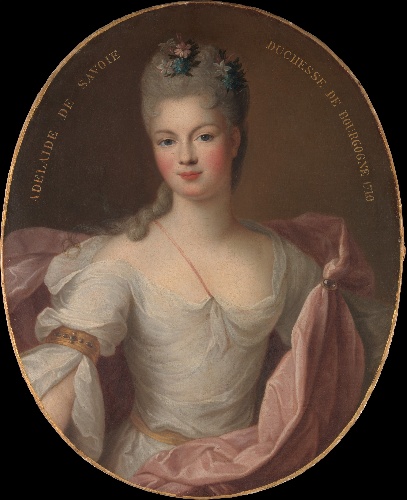
Title: Marie Adélaïde de Savoie (1685–1712), Duchesse de Bourgogne
Artist: Pierre Gobert
Artist bio: French, Fontainebleau 1662–1744 Paris
Date: 1710
Object type: Painting
Classification: Paintings
Medium: Oil on canvas
Dimensions: Oval, 28 3/4 x 23 1/4 in. (73 x 59.1 cm)
Department: European Paintings
Credit line: Gift of the Marquis de La Bégassière, 1963
Accession year: 1963
Repository: Metropolitan Museum of Art, New York, NY
Tags: Portraits|Women